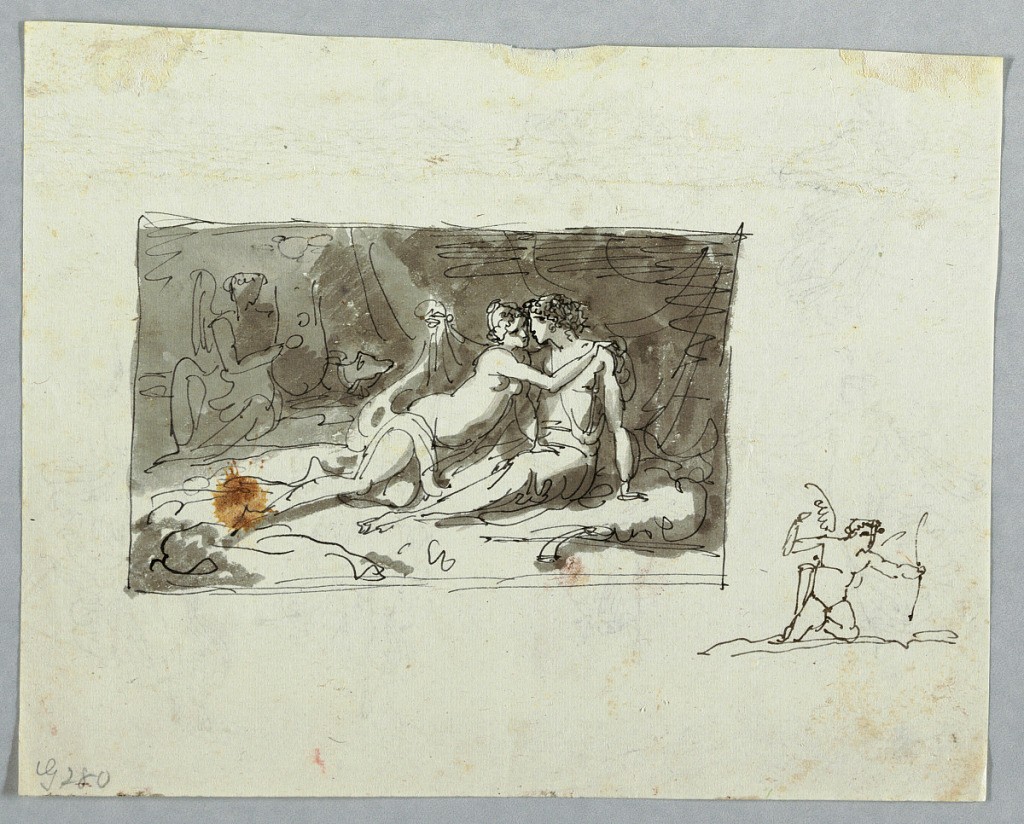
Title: Drawing
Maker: Felice Giani, Italian, 1758–1823
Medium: Brush and wash, pen and ink on paper
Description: Recto: Sketch of a couple sitting, embraced while the female leans in for a kiss.  At left a sketch of a figure with wings holding a lyre.  At the bottom right a drawing of a cupid.
Verso:  Eight drawings of female figures floating with drapery.